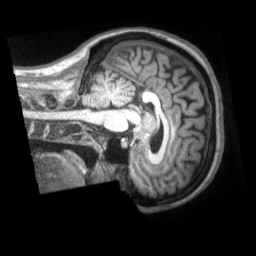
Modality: T1w
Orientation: sagittal
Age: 22
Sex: female